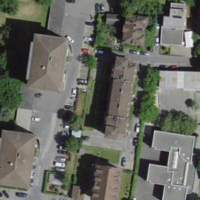
EUNIS habitat code: 54
Species observed at this site:
Larus michahellis